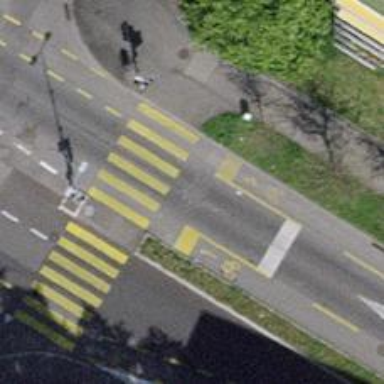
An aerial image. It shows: Road with traffic signals.